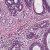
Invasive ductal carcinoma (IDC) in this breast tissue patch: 0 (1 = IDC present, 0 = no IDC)